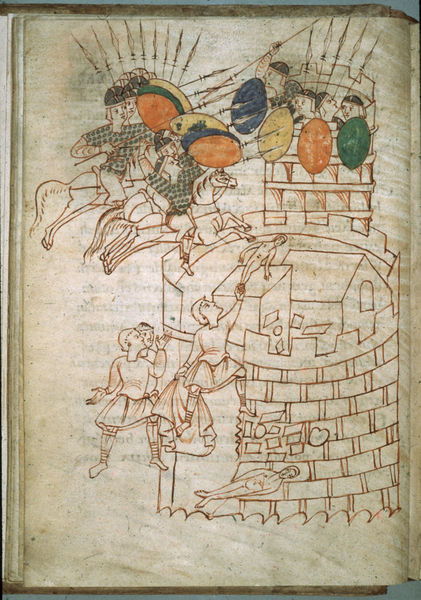
Titel: Makkabäer-Handschrift
Standort: Herkunftsort: Reichenau, Kloster St. Gallen (EU - D - BW)
Institution: Leiden, Universitätsbibliothek
Schlagwörter: angriff, blau, kampf, kämpfer, gelb, grün, menschen, stadt, köpfe, männer, orange, skizze, zeichnung, haus, rot, kind, pferd, pferde, reiter, turm, mauer, krieg, schlacht, lanze, soldaten, zinnen, schild, buch, burg, liegende, seite, illustration, schilder, waffen, tote, waffe, ritter, buchseite, kavallerie, lanzen, speer, speere, schilde, rüstungen, buchmalerei, erstürmung